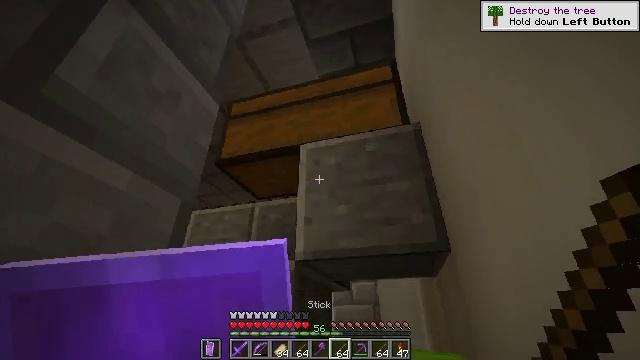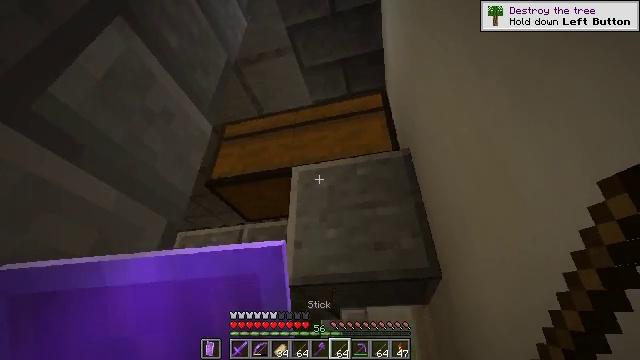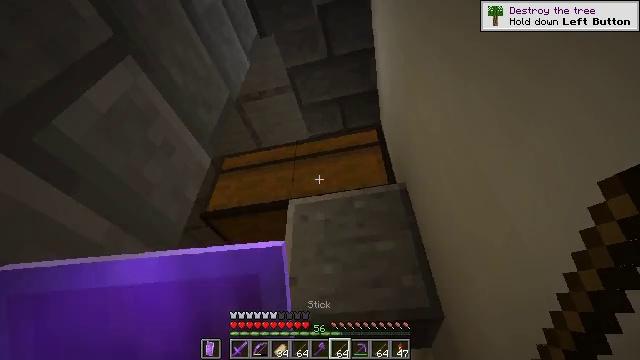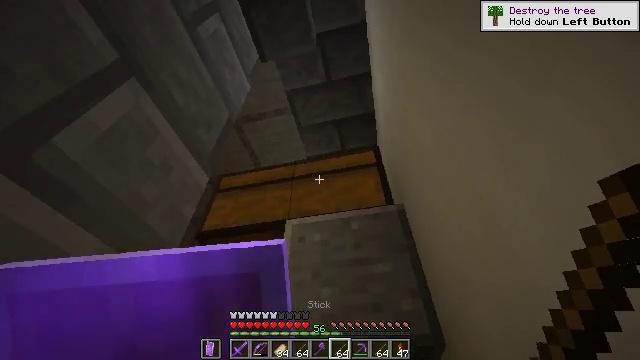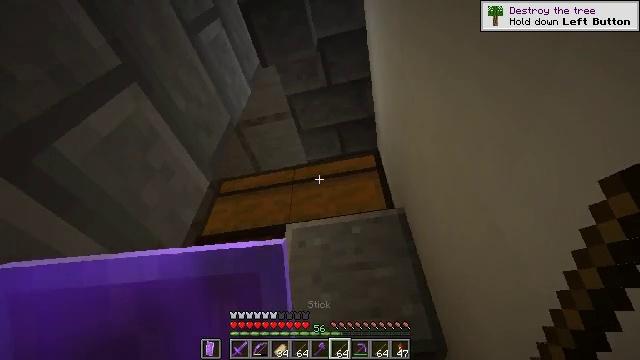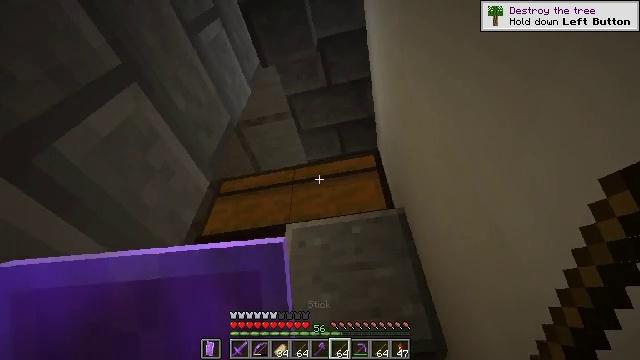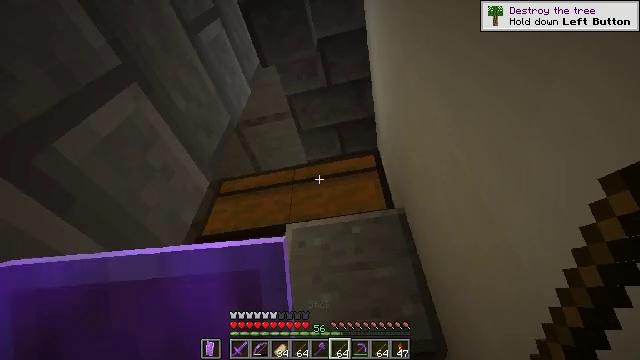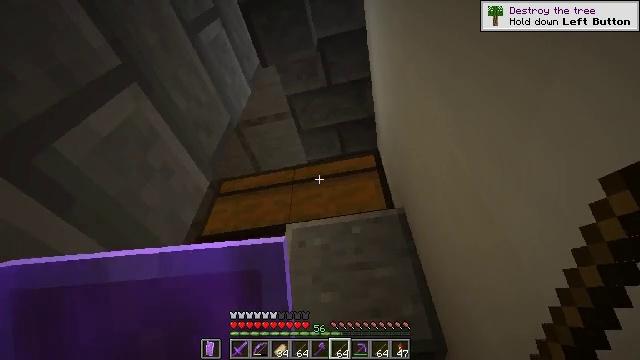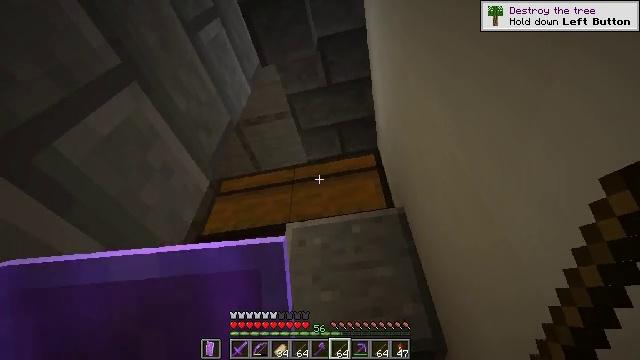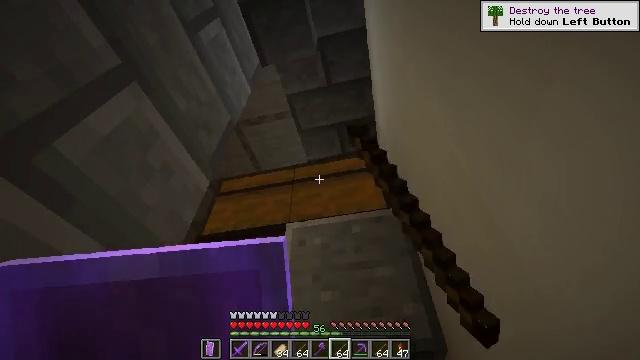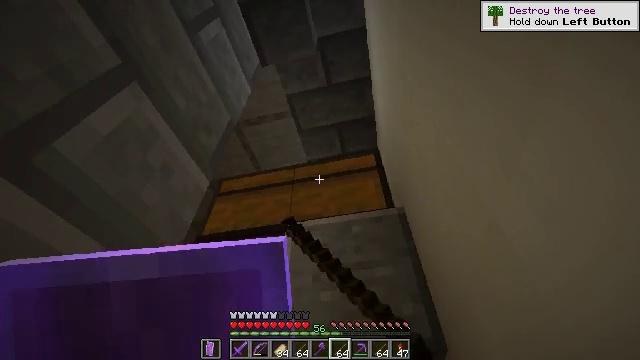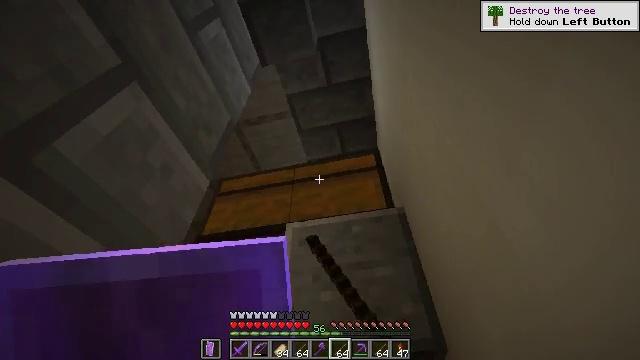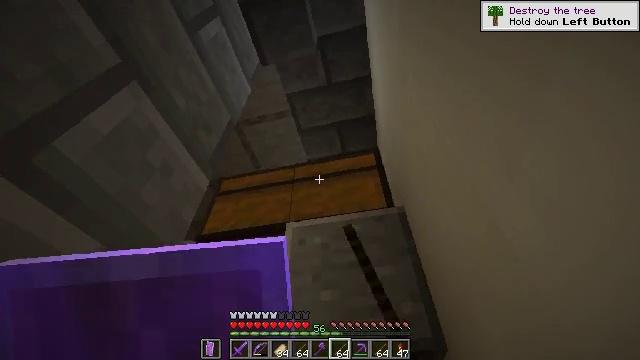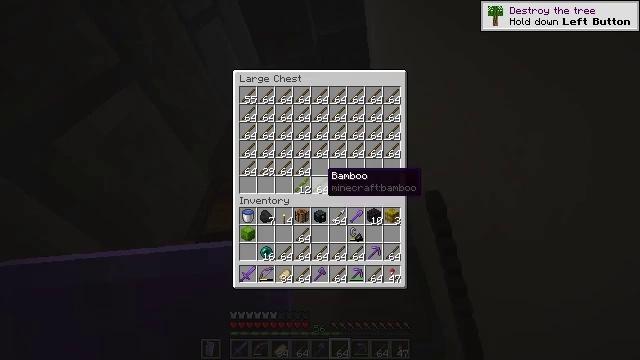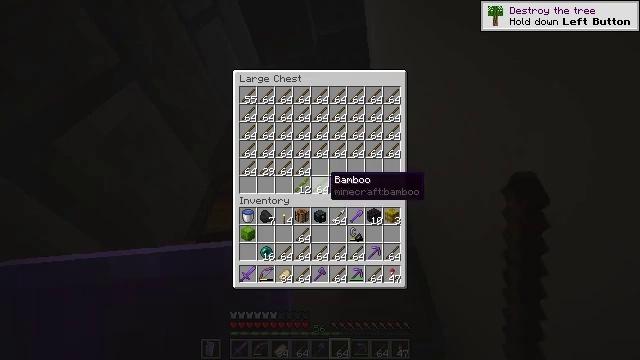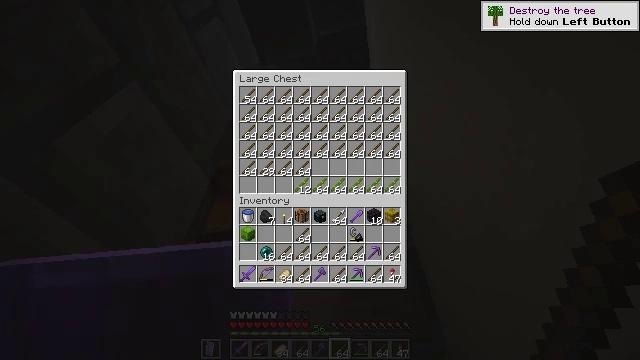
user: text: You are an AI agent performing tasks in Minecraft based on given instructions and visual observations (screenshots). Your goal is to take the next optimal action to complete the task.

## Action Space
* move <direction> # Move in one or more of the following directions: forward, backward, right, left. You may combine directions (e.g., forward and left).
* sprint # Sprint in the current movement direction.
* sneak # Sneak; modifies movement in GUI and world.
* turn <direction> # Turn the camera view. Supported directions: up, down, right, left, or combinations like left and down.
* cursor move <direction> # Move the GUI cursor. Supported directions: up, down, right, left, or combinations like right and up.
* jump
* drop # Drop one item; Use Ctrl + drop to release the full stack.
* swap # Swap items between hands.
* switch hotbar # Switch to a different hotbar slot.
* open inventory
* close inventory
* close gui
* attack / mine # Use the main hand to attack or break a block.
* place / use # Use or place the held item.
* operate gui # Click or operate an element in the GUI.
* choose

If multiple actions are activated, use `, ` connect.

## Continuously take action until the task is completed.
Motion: motion action
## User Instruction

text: Disassemble the lime shulker box by mining it.
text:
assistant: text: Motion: turn right and up
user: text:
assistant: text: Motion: turn up
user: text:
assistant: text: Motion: turn up
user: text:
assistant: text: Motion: no_op
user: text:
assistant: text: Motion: no_op
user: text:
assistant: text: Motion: no_op
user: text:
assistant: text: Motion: no_op
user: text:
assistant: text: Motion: use / place
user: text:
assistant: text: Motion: use / place
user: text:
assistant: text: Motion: no_op
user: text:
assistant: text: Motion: no_op
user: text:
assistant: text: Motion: no_op
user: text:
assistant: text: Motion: no_op
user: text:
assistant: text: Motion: no_op
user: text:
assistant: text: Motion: turn right and down
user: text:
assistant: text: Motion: turn right and down
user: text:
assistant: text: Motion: turn down
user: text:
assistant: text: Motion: no_op
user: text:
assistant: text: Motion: no_op
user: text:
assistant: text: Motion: no_op
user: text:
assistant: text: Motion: no_op
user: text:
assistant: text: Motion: no_op
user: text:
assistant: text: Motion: no_op
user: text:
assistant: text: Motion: no_op
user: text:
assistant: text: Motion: turn left and down
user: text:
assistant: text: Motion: no_op
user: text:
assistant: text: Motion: no_op
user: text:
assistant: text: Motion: no_op
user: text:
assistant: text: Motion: no_op
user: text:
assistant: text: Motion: no_op